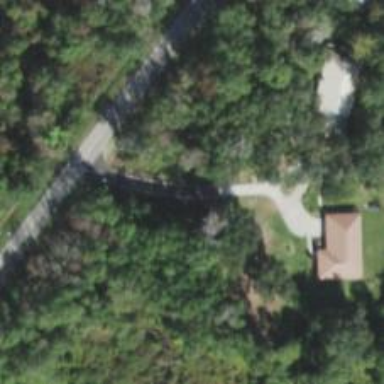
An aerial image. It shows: Driveway.